Aerial crown-view tile of a tropical tree (Barro Colorado Island, Panama), acquired 20250124:
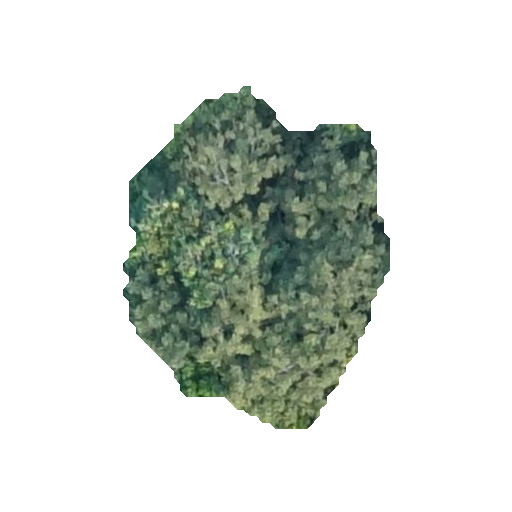
Species: Spondias mombin
GBIF accepted scientific name: Spondias mombin
Crown area: 97.331 m²